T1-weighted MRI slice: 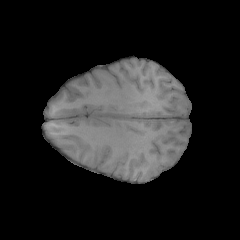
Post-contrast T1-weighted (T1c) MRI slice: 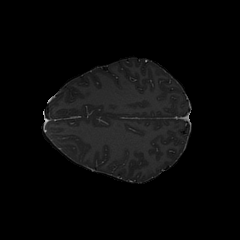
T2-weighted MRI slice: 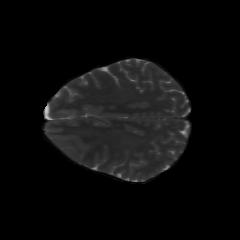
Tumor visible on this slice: no